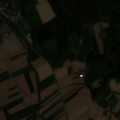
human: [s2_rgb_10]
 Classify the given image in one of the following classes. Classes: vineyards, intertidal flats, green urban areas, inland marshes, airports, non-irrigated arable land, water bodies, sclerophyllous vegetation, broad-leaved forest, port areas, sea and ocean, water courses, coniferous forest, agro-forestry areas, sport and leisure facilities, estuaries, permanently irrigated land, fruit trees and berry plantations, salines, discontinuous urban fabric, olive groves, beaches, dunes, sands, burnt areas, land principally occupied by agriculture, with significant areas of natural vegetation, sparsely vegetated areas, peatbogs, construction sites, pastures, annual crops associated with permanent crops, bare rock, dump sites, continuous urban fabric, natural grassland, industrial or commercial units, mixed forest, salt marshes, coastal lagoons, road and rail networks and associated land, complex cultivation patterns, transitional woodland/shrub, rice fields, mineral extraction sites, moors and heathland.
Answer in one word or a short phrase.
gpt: non-irrigated arable land, complex cultivation patterns, mixed forest